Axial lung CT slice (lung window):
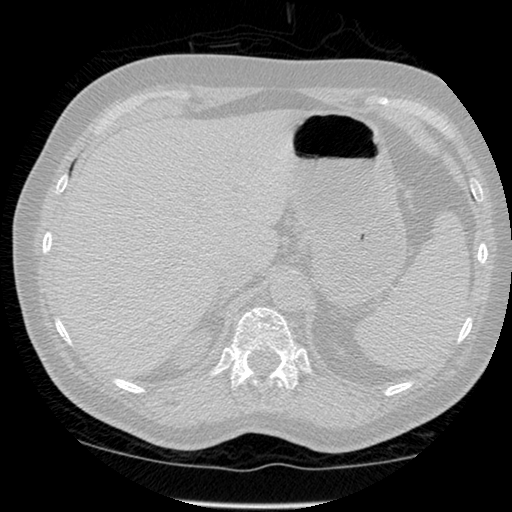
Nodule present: no